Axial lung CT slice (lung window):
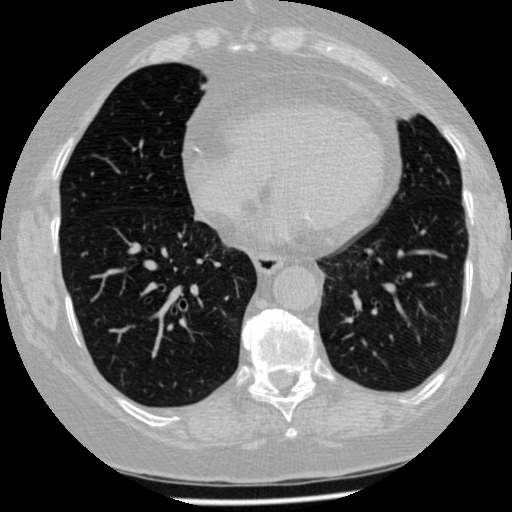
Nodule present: no